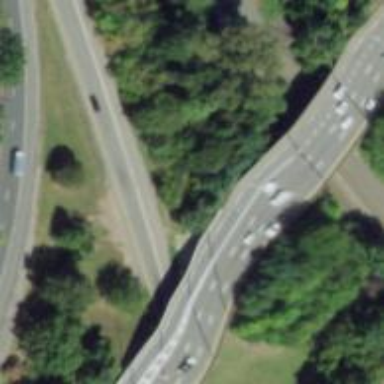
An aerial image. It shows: Urban freeway or expressway.